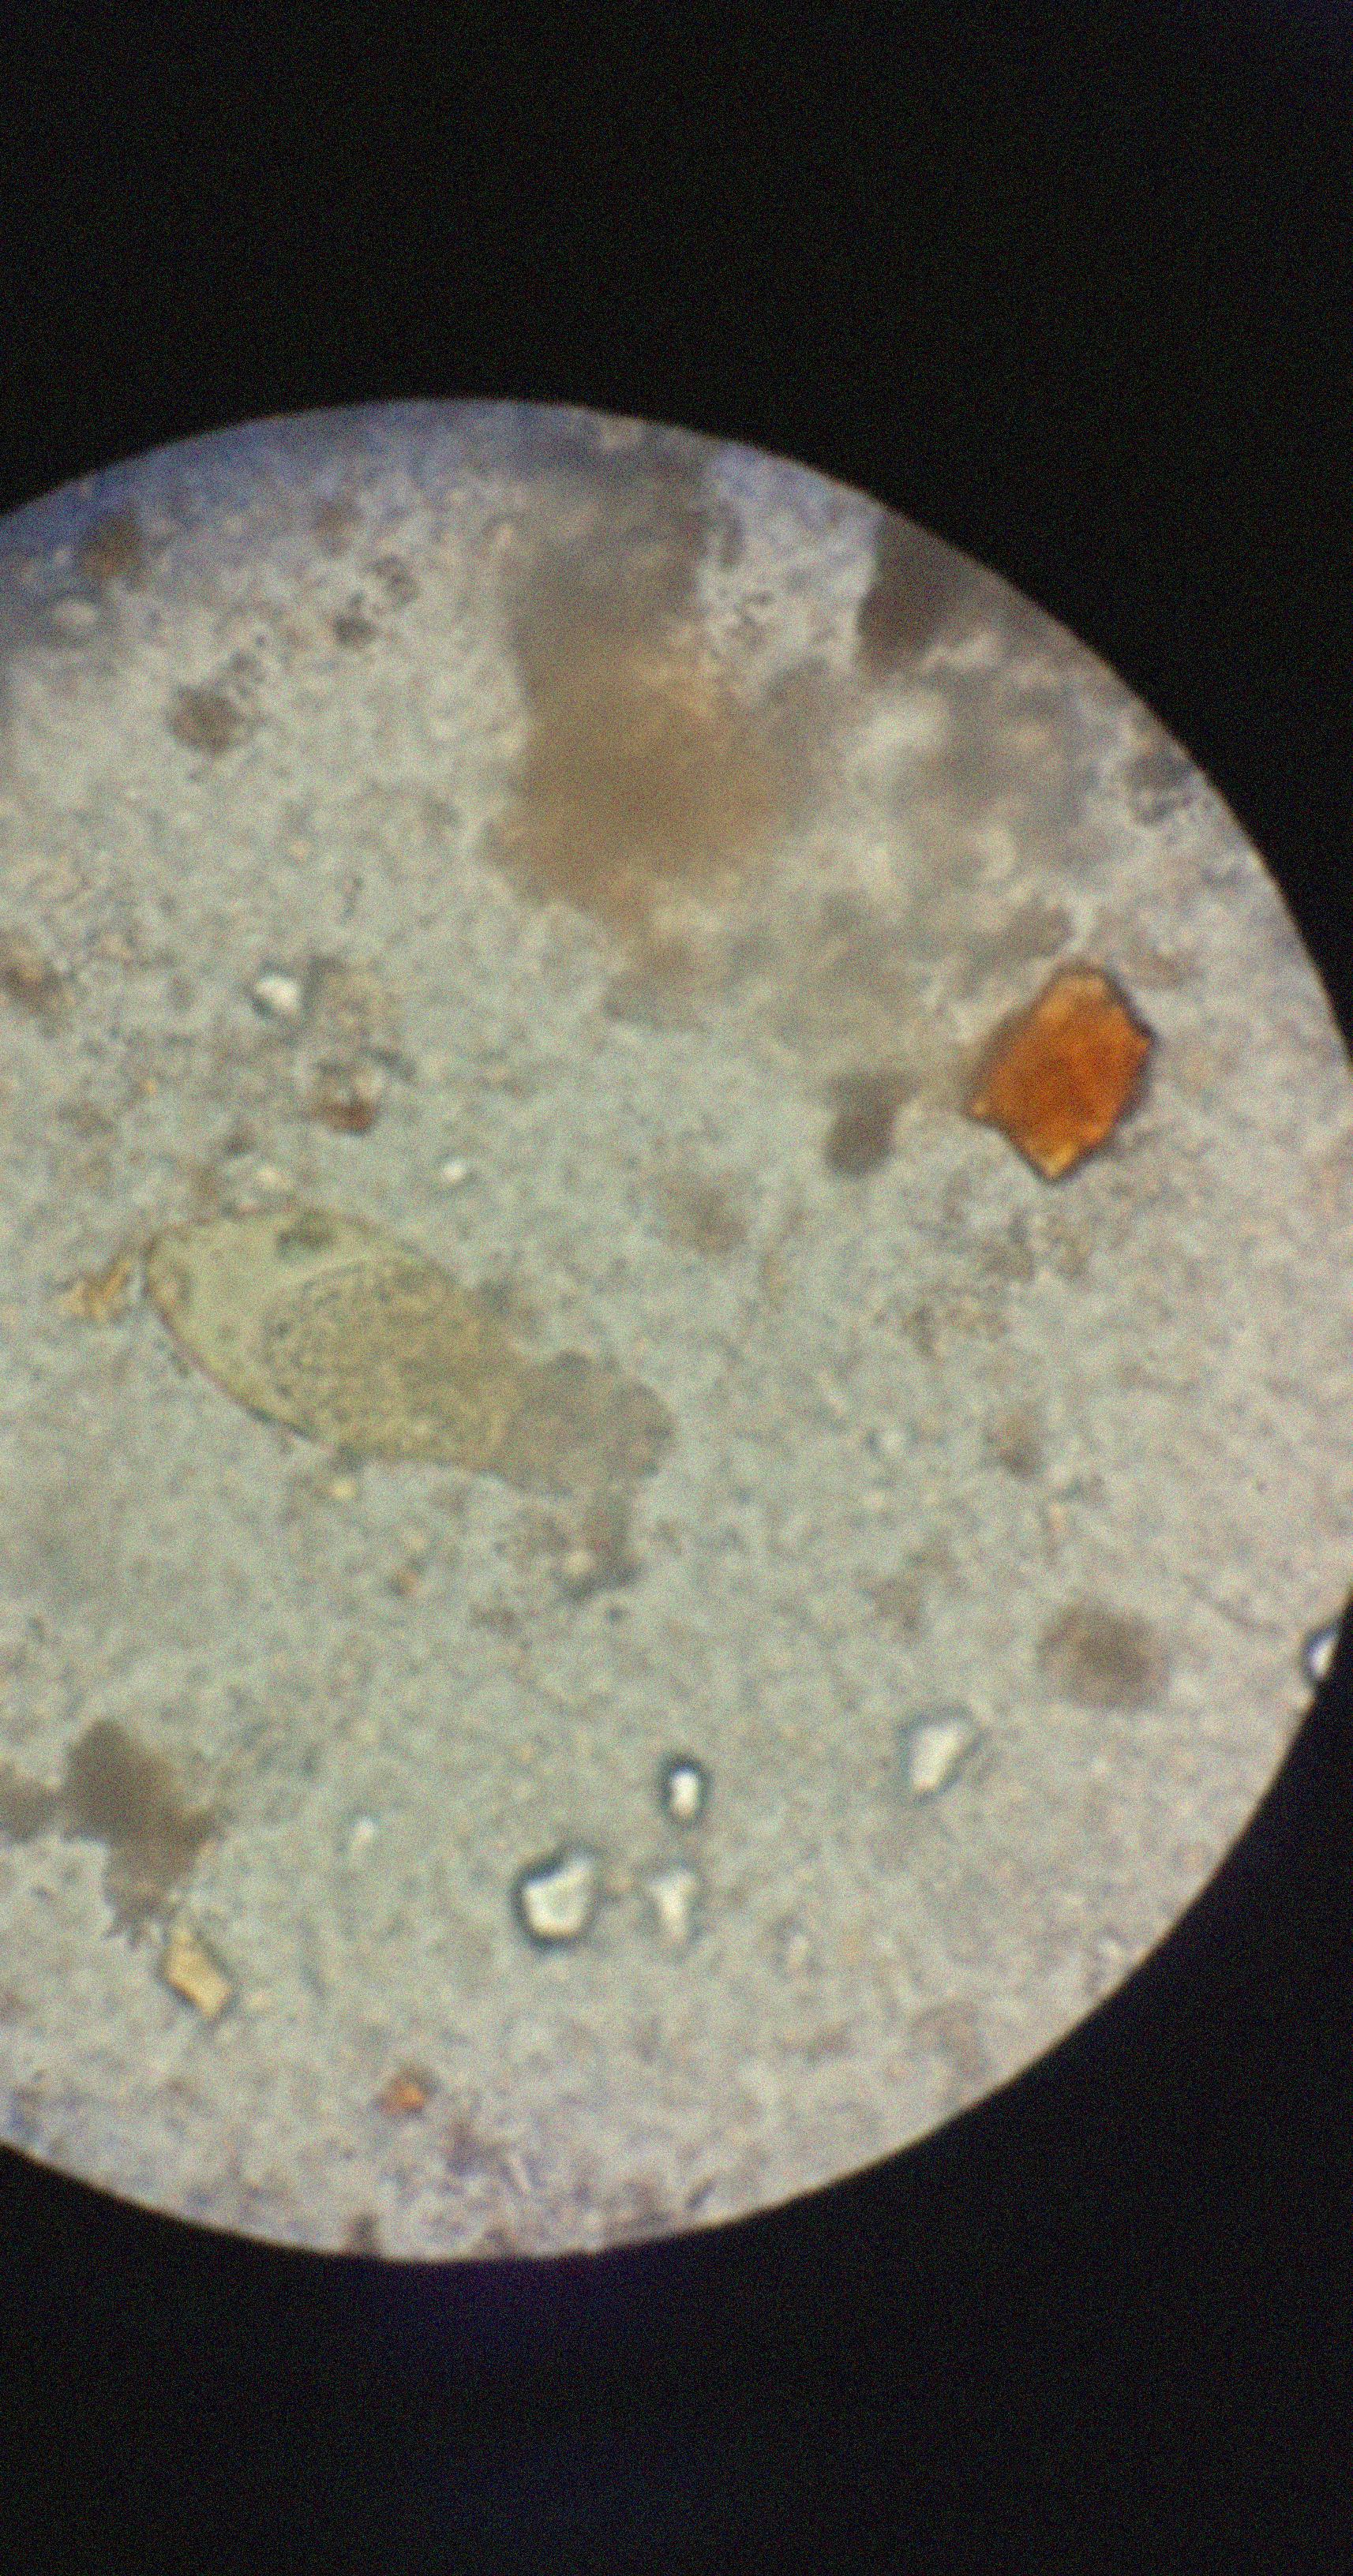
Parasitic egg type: Fasciolopsis buski